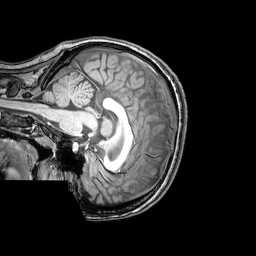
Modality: T1w
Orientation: sagittal
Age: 26
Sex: female
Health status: healthy
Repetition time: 0.081 s
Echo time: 0.037 s